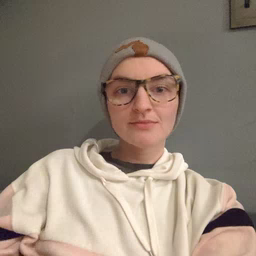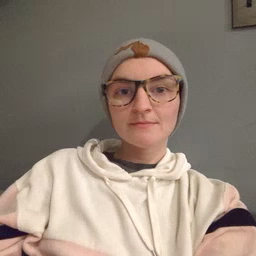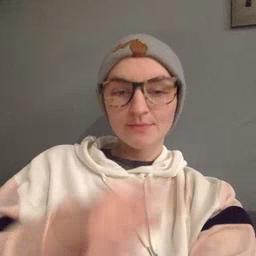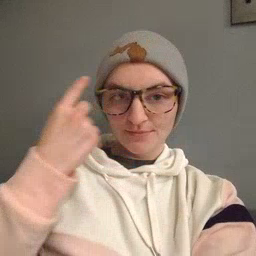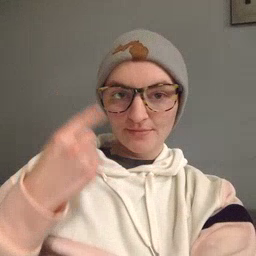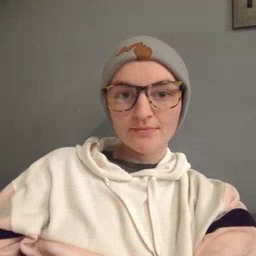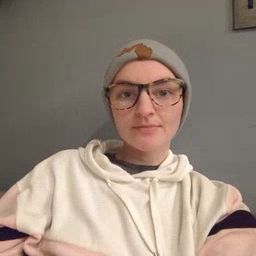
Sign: black